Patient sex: M
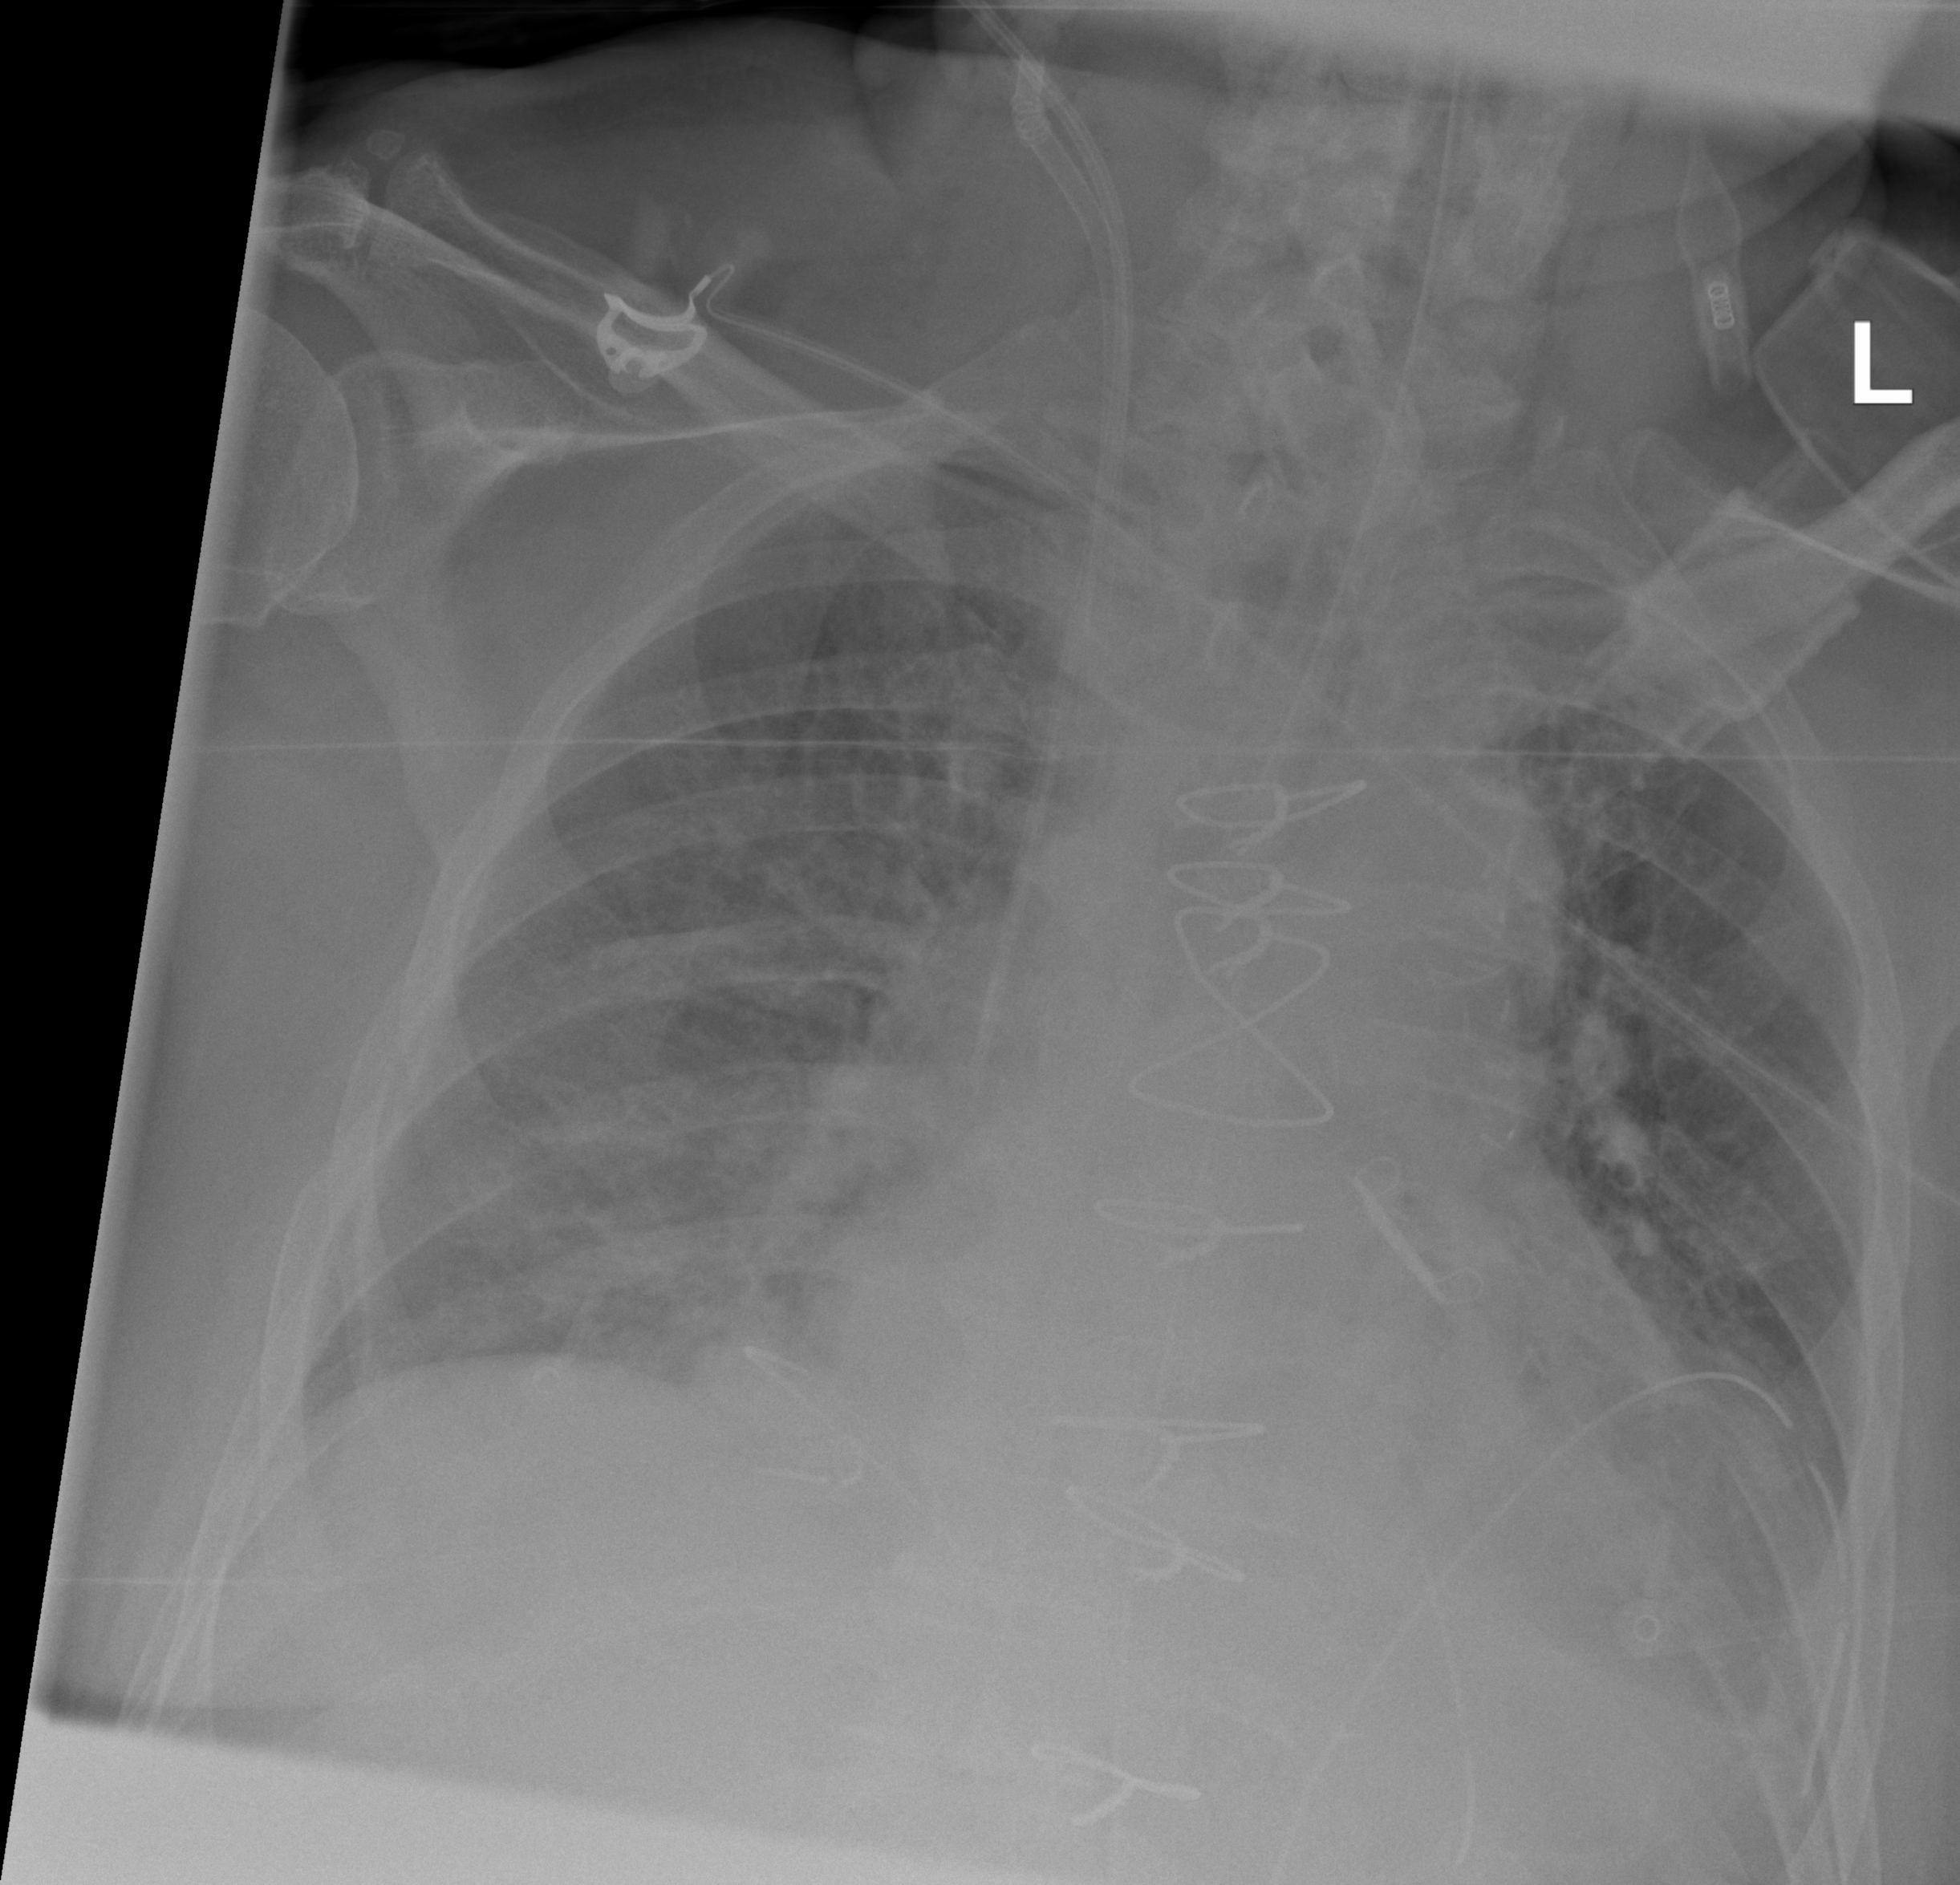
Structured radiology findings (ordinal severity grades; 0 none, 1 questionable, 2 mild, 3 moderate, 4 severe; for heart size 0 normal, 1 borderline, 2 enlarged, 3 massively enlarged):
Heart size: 2
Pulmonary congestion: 3
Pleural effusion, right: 2
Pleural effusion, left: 2
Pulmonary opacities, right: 3
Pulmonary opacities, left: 2
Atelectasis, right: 2
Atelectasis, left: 2